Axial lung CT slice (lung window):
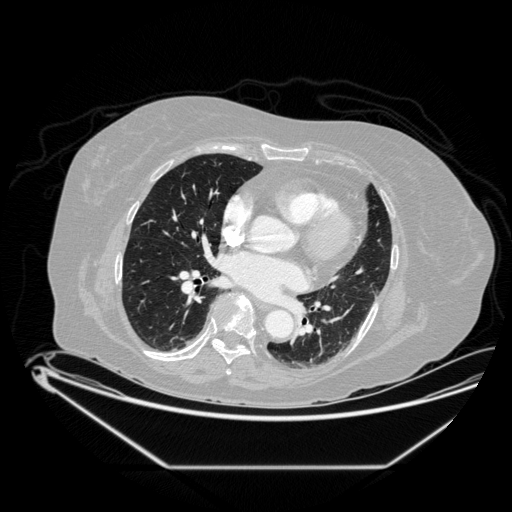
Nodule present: no